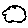
Label: cloud